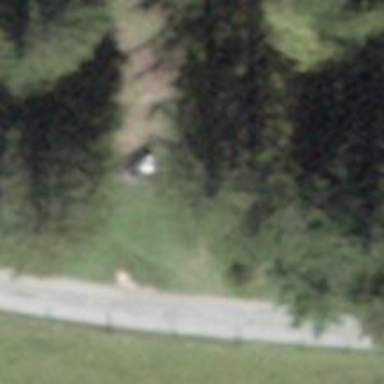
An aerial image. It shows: Bench.